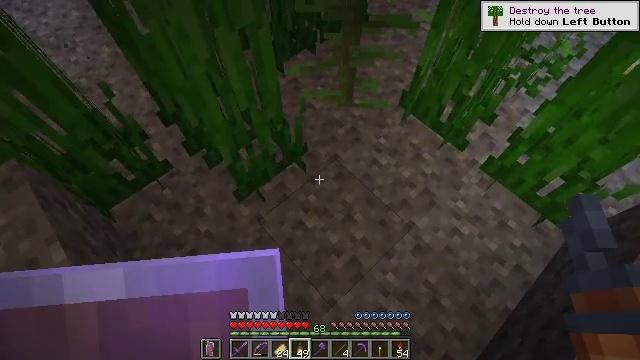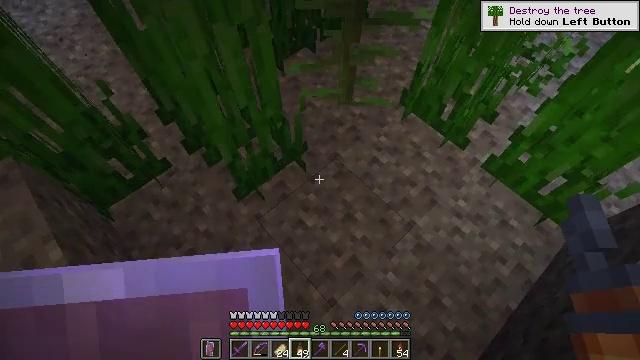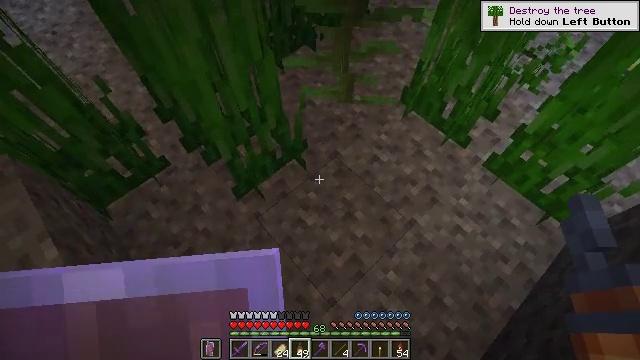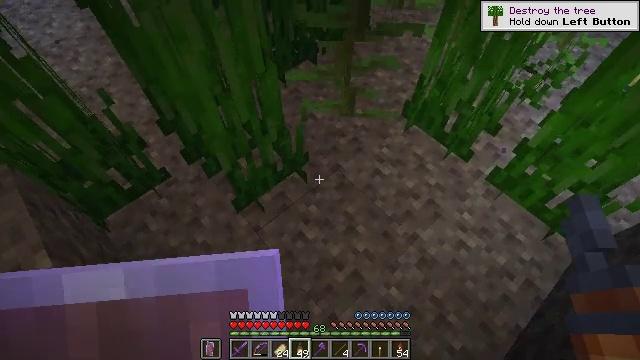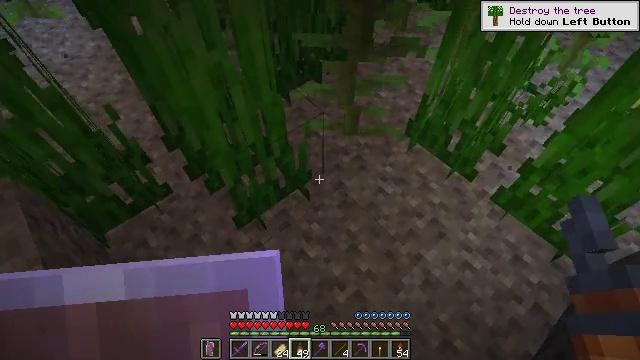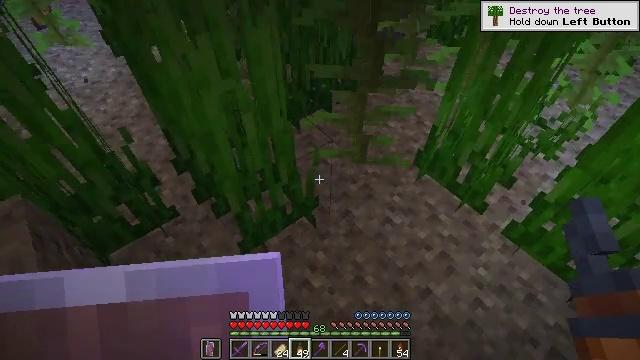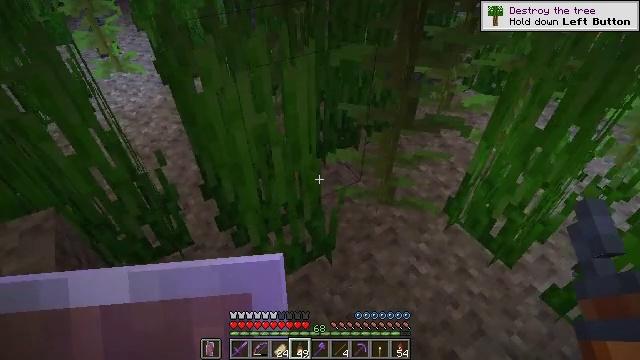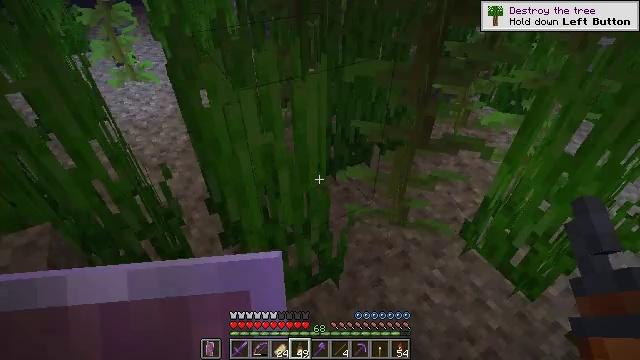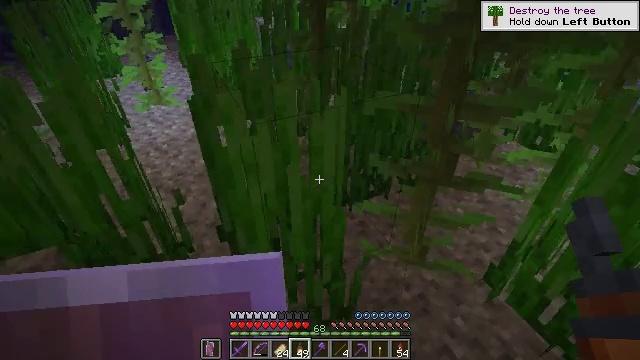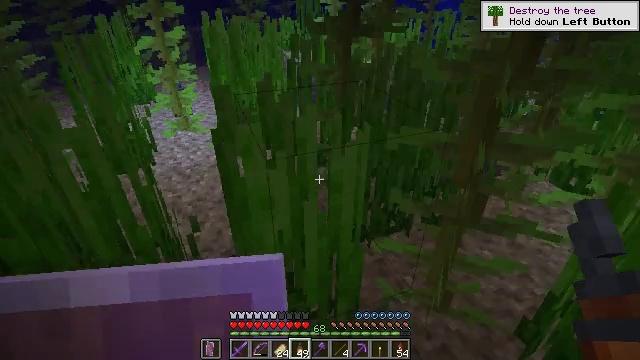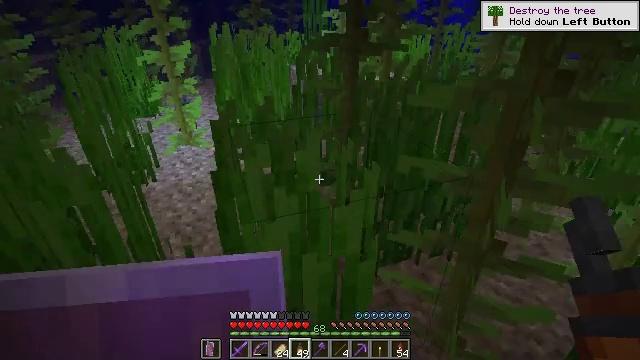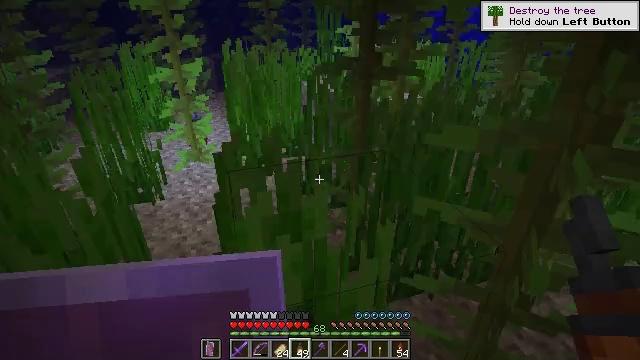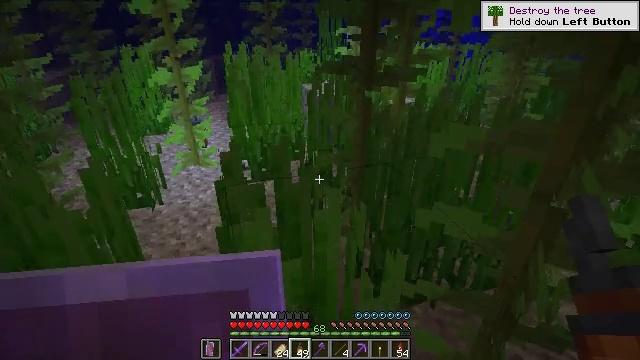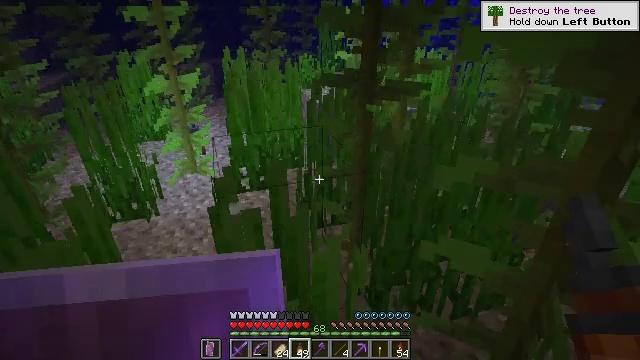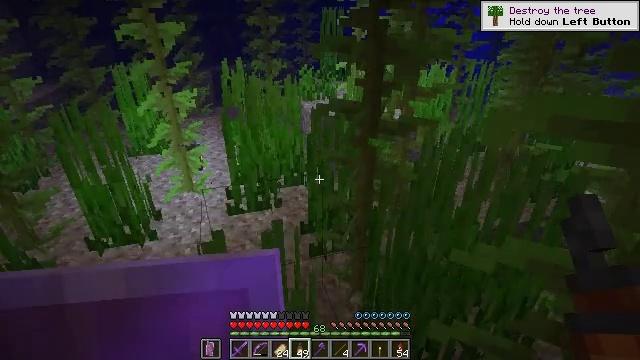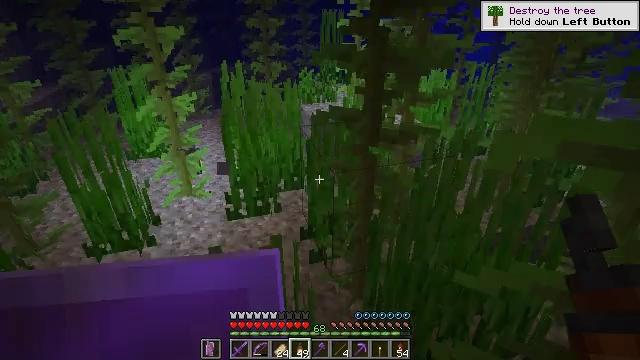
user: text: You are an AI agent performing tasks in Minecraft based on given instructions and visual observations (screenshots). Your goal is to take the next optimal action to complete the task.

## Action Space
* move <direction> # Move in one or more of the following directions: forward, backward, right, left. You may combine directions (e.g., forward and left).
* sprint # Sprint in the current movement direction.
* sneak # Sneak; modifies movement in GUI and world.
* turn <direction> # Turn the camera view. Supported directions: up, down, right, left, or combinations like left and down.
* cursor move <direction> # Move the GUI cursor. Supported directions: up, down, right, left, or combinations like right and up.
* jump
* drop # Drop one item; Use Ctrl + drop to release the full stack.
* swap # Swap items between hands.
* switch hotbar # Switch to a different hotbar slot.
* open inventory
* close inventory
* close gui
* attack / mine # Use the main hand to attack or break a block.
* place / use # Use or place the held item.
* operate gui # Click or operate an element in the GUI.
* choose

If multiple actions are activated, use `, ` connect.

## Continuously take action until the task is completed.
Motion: motion action
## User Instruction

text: Gather kelp plant by attacking it underwater.
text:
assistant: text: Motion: no_op
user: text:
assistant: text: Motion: no_op
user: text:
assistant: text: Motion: turn up
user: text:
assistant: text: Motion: turn up
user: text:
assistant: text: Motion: move forward, turn left and up
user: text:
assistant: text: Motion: move forward, turn left and up
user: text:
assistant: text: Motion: move forward, turn left and up
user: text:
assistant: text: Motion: move forward, turn left and up
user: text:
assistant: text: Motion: move forward, turn left and up, jump
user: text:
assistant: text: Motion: move forward, turn left and up, jump
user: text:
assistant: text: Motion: move forward, turn left and up, jump
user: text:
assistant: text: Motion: move forward, jump
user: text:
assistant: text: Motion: move forward, jump
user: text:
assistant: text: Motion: move forward, jump
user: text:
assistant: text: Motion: move forward, jump
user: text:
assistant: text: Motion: move forward, jump
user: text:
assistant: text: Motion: move forward, jump
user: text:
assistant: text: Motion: move forward, jump
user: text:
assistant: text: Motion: move forward
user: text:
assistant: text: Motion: move forward
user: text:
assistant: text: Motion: move forward
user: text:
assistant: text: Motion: move forward, turn left and up
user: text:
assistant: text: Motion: move forward, turn left and up
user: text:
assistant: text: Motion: move forward, turn left and up
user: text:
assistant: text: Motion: move forward
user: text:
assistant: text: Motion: move forward
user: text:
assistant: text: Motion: move forward
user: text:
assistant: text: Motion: move forward
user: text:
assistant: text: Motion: move forward
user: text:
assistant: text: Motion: move forward